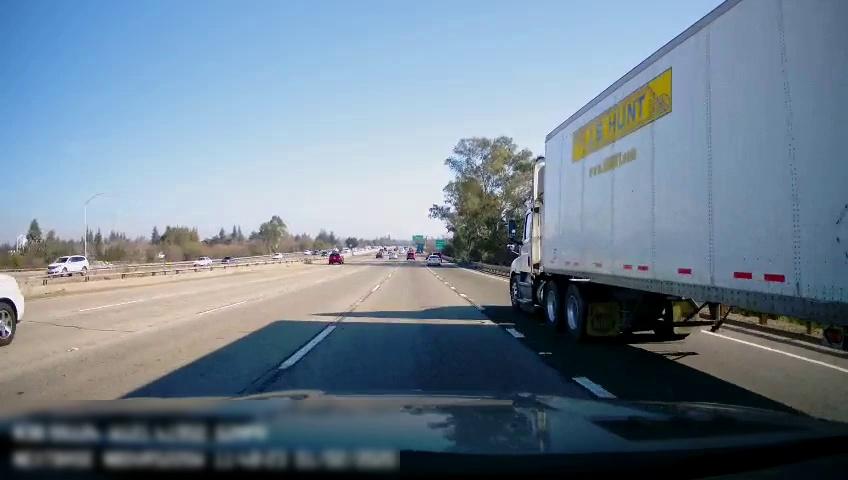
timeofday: Day
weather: Sunny
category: Drivable Space
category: Vehicles | SUV
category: Vehicles | Car
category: Vehicles | Car
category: Vehicles | Car
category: Vehicles | SUV
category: Vehicles | SUV
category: Vehicles | Truck
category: Vehicles | SUV
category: Lanes | Alternate Lane
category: Lanes | Alternate Lane
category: Lanes | Alternate Lane
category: Lanes | Alternate Lane
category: Lanes | Alternate Lane
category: Traffic | Signs